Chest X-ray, AP view. Patient: 29 years old, sex M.
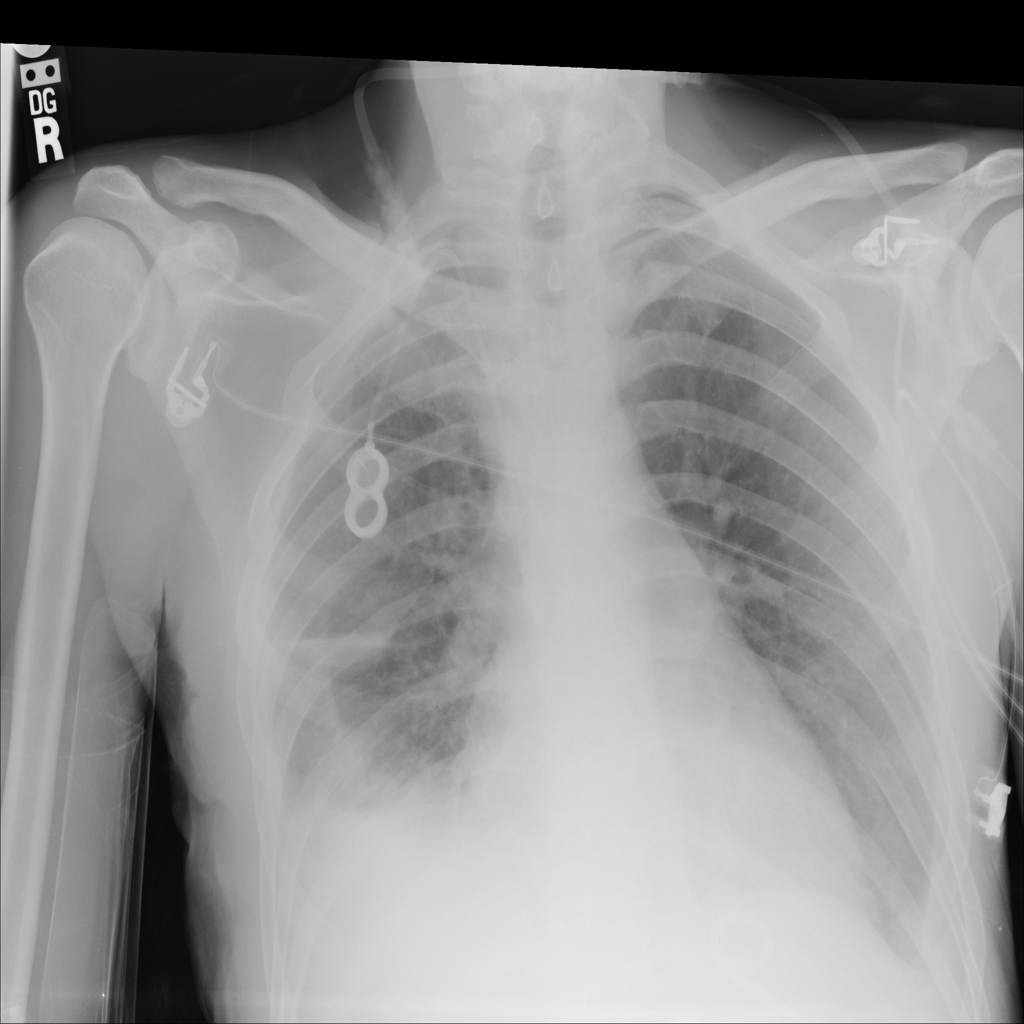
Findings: Effusion